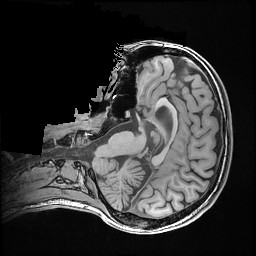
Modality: T1w
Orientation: axial
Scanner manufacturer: ge
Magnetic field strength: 3 T
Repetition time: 0.009184 s
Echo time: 0.00368 s